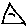
Label: triangle